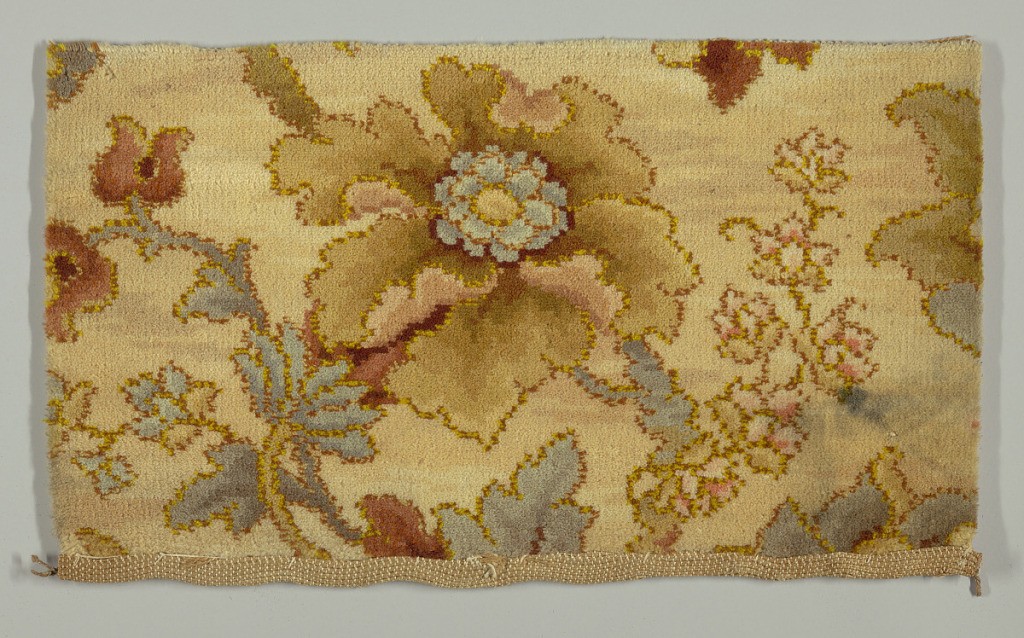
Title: Carpet fragment
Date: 1878
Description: No catalog card.